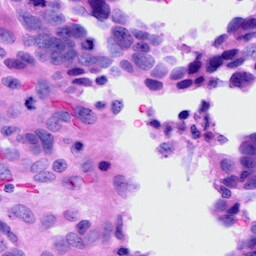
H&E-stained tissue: Ovarian